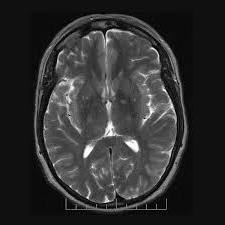
Label: notumor